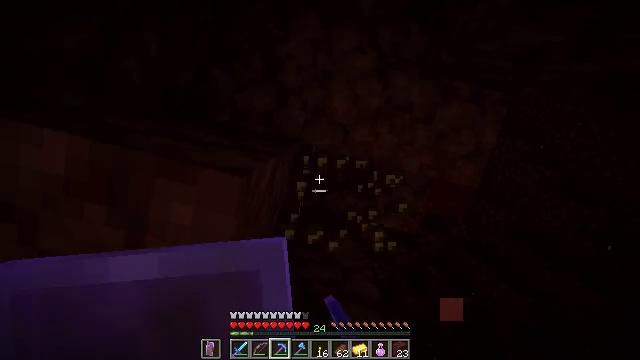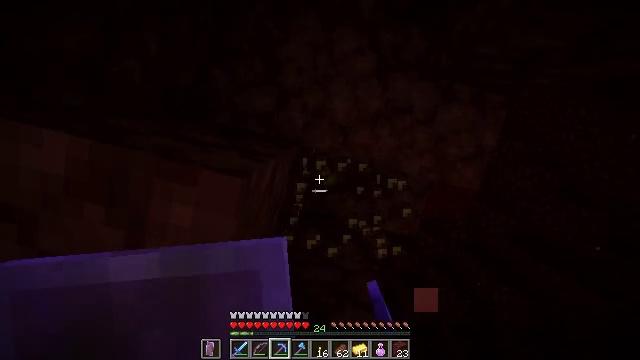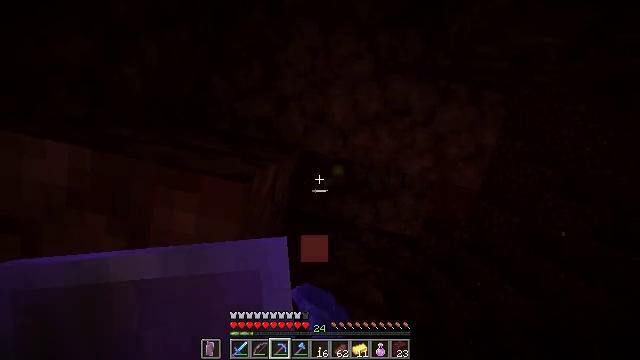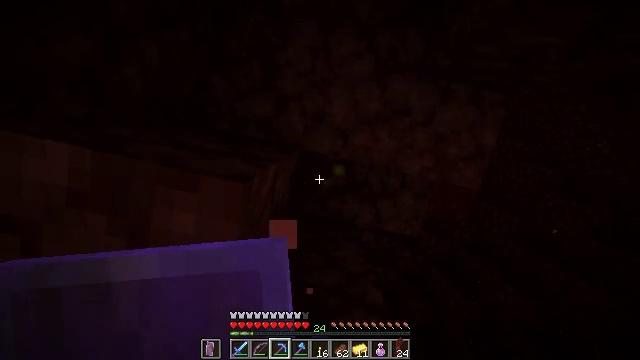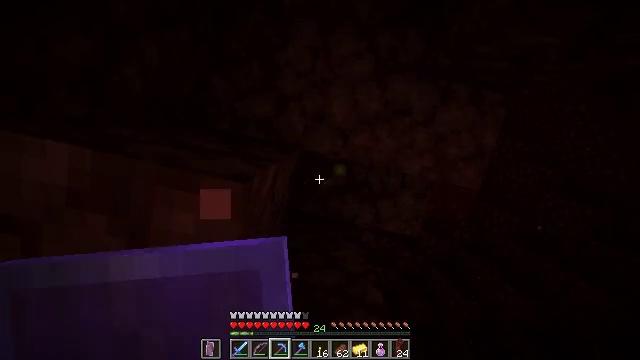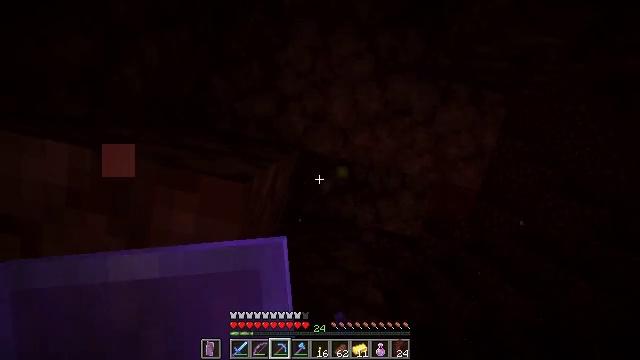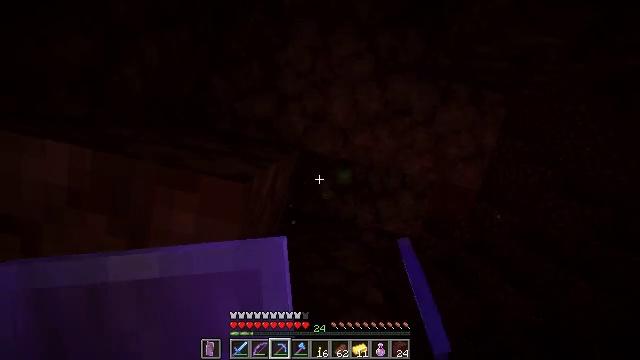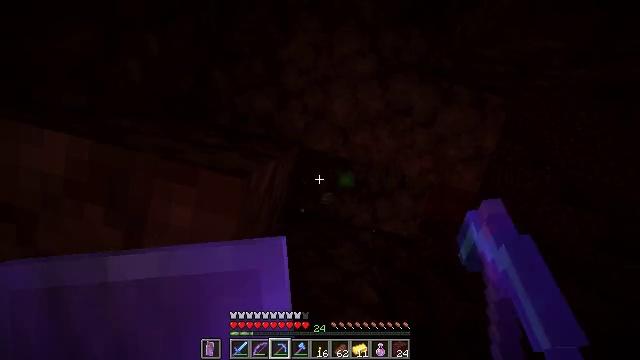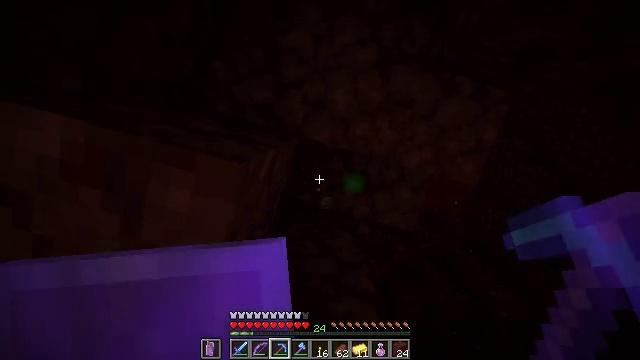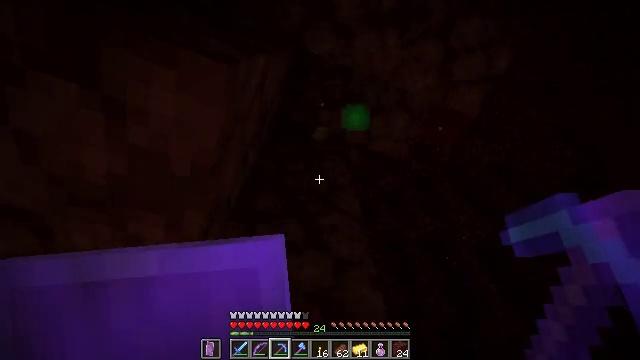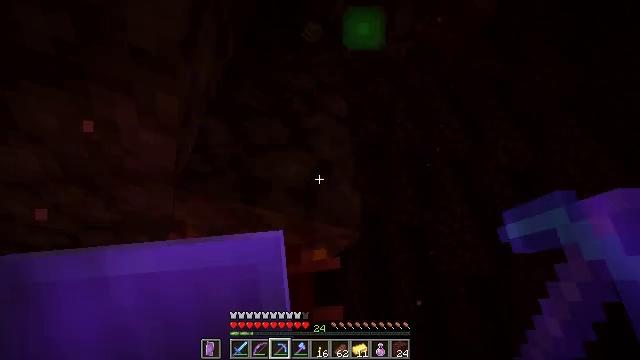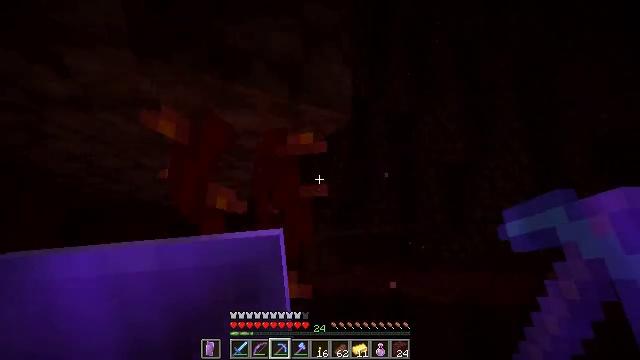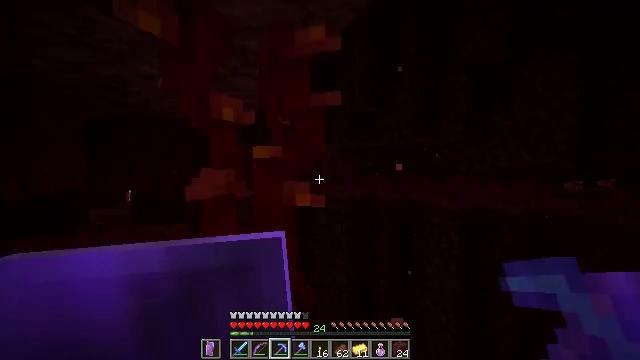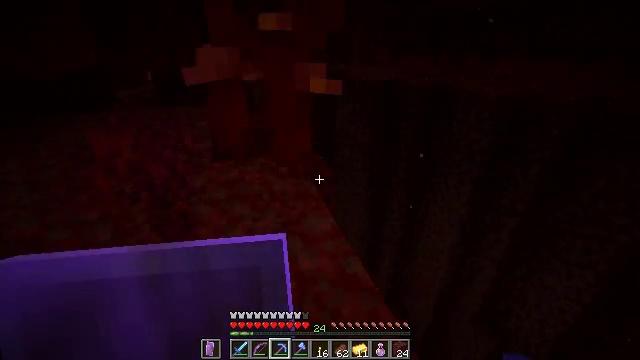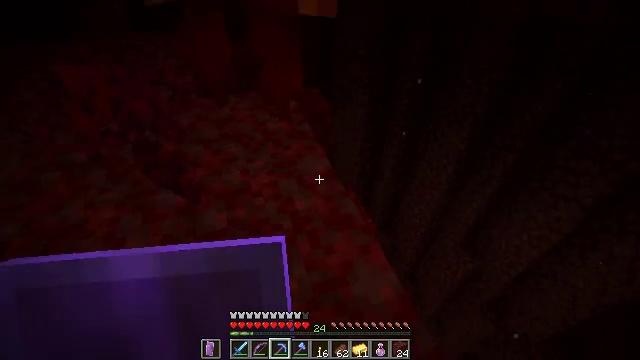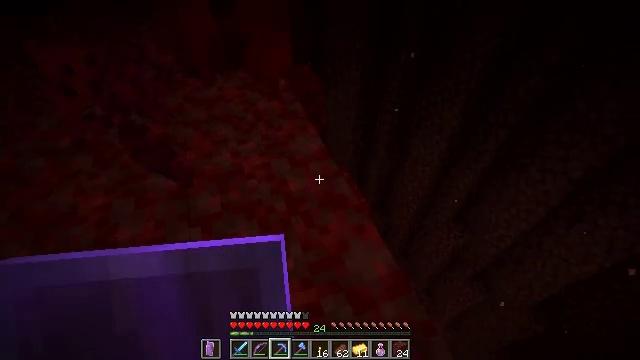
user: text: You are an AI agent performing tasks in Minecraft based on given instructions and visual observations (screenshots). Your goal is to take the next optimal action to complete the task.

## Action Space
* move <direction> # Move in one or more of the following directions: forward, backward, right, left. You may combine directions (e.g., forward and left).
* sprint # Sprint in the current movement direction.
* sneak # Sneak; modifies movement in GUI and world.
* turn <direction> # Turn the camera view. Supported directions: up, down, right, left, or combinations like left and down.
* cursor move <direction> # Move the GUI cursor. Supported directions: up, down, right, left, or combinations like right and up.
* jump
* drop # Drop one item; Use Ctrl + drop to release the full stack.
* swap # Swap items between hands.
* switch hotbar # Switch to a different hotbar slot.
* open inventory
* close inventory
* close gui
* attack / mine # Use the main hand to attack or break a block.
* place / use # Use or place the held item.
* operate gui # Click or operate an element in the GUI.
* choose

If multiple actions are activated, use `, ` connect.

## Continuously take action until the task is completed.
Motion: motion action
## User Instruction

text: Attack the ground to get crimson roots.
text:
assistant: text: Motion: sneak, attack / mine
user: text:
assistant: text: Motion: sneak, turn left
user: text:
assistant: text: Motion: sneak
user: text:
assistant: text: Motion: sneak
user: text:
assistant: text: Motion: sneak
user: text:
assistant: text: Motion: sneak
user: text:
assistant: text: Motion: sneak, turn right
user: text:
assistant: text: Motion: move forward, sneak, turn down
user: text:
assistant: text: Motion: move forward, sneak, turn right and down
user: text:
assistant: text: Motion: move forward, sneak, turn right and down
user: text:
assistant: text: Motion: move forward, sneak, turn right and down
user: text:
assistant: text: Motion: move forward and move right, sneak, turn left and down
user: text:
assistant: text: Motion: move forward and move right, sneak, turn left and down
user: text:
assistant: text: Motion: move forward, sneak, turn down
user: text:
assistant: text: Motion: move forward, sneak, turn right and down
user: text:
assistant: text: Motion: move forward, sneak, turn left and down
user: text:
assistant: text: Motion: move forward, sneak, turn left
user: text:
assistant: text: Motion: move forward, sneak
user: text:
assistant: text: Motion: move forward, sneak
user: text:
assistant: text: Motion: move forward, sneak
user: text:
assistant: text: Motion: move forward, sneak
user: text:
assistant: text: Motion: move forward, sneak
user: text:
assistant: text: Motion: move forward, sneak, turn left and up
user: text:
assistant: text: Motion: move forward, sneak, turn left and up
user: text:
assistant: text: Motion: move forward, sneak, turn left and up
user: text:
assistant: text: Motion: move forward, sneak, turn left and up
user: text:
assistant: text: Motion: move forward, sneak, turn left and up
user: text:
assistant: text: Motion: move forward, sneak
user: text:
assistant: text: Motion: move forward and move left, sneak
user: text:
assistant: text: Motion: move forward and move left, sneak